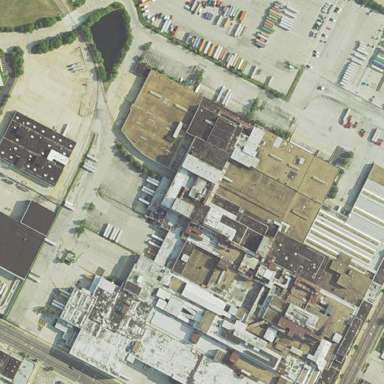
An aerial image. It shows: Historic factory.